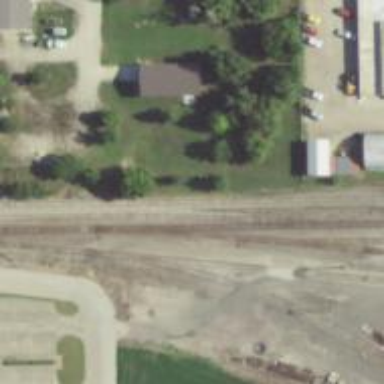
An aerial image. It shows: Railway siding for service.